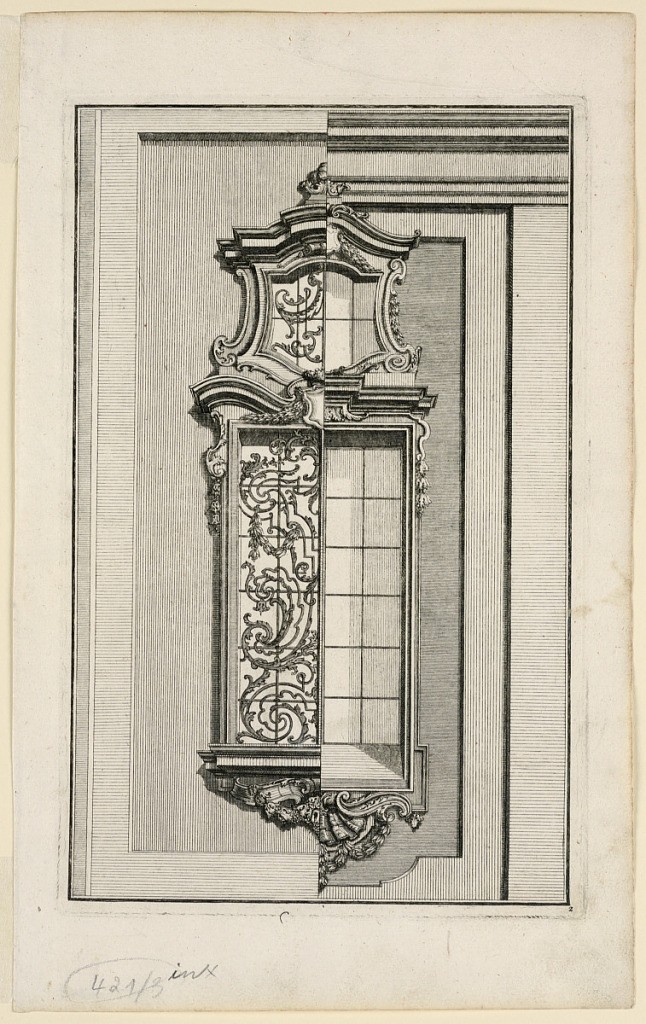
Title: Print
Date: About 1720
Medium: Black ink on white paper
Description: Vertical rectangle. A tall window, with a smaller one above and elaborately sculpted frame is shown, in alternate suggestion, with and without added grille-work. Below, right, the number ''2''. Plate 2 of ''Neu Faconirte Fenster Verkleidung...''